Interaction volume radius: 5 \u00c5
Interaction volume height: 20 \u00c5
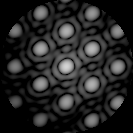
Disorder parameter: 0.05334